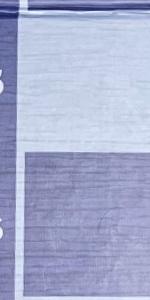
Label: Empty